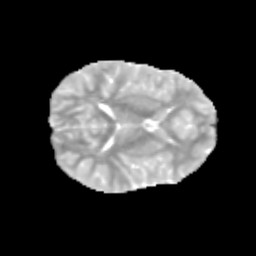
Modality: MD
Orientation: axial
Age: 11
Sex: male
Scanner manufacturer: siemens
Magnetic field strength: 3 T
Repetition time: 3.8 s
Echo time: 0.07 s